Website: walmart
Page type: payment
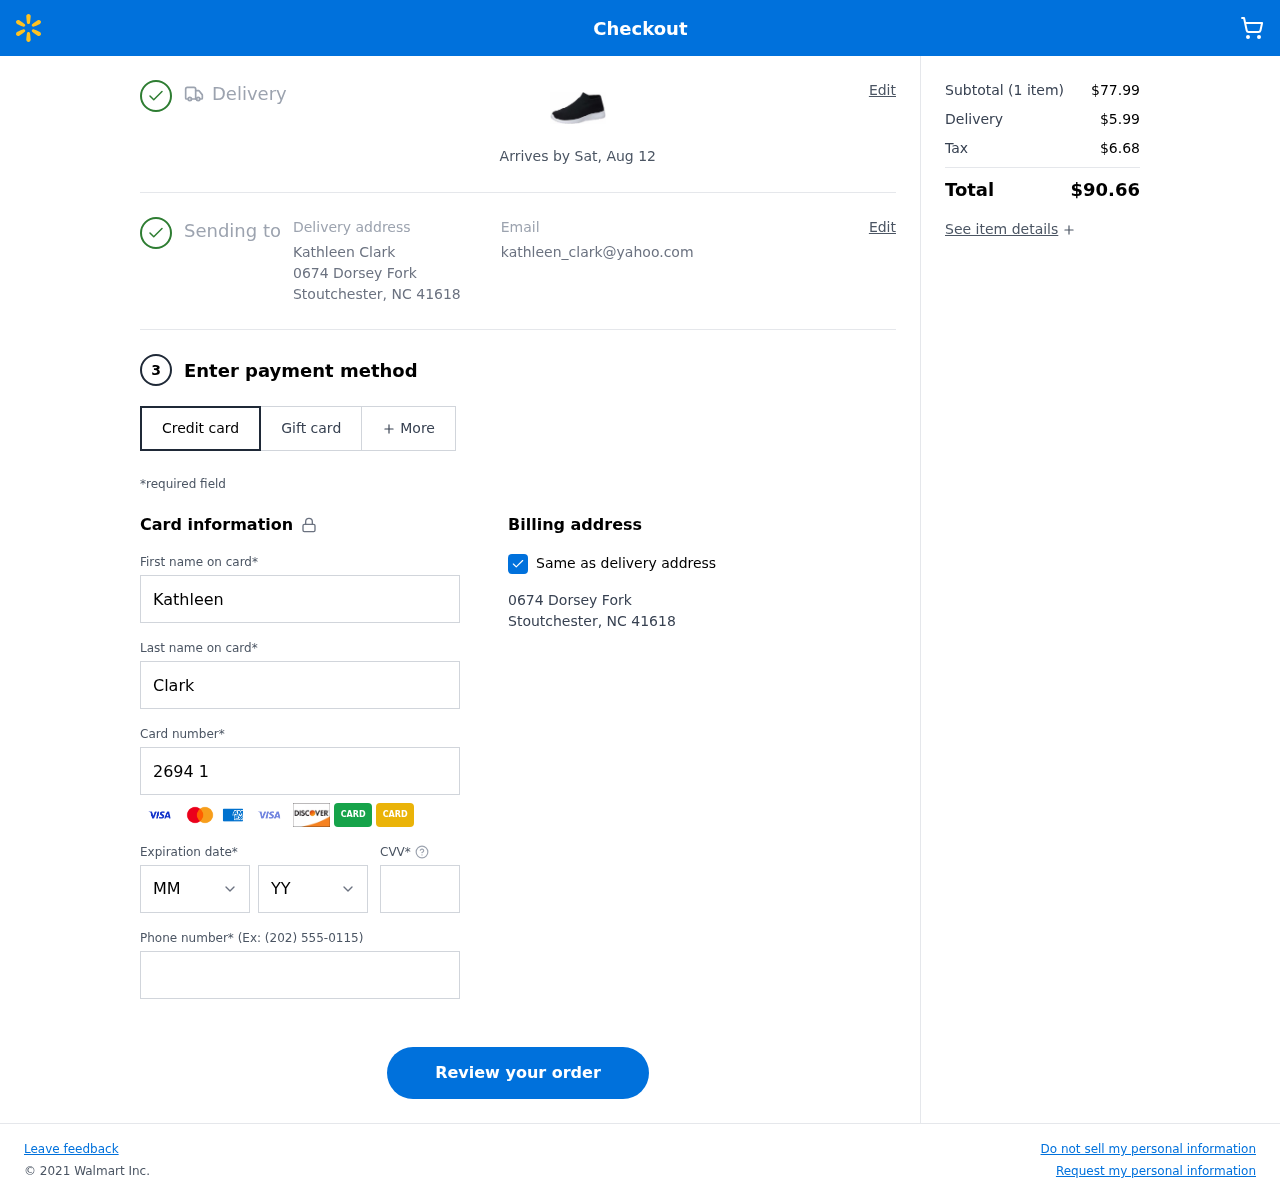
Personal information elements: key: PII_CARD_CVV
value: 882
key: PII_CARD_EXPIRY_MONTH
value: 10
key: PII_CARD_EXPIRY_YEAR
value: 30
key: PII_CARD_NUMBER
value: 2694 1566 4866 2317
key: PII_CITY
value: Stoutchester
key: PII_EMAIL
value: kathleen_clark@yahoo.com
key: PII_FIRSTNAME
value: Kathleen
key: PII_FULLNAME
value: Kathleen Clark
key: PII_LASTNAME
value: Clark
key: PII_PHONE
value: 8123667380
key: PII_POSTCODE
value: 41618
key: PII_STATE_ABBR
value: NC
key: PII_STREET
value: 0674 Dorsey Fork
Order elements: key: ORDER_DELIVERY_DATE
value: Arrives by Sat, Aug 12
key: ORDER_NUM_ITEMS
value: (1 item)
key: ORDER_SUBTOTAL
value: $77.99
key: ORDER_SHIPPING_COST
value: $5.99
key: ORDER_TAX
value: $6.68
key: ORDER_TOTAL
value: $90.66